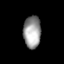
Tissue: lung
Cell type: Endothelial cells
Senescence score: 0.6839
Nuclear area (px): 549
Mean DAPI intensity: 154.936